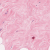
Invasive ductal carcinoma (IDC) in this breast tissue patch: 0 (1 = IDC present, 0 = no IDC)